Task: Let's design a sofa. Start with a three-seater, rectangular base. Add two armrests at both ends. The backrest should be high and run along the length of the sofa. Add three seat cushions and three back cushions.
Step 152:
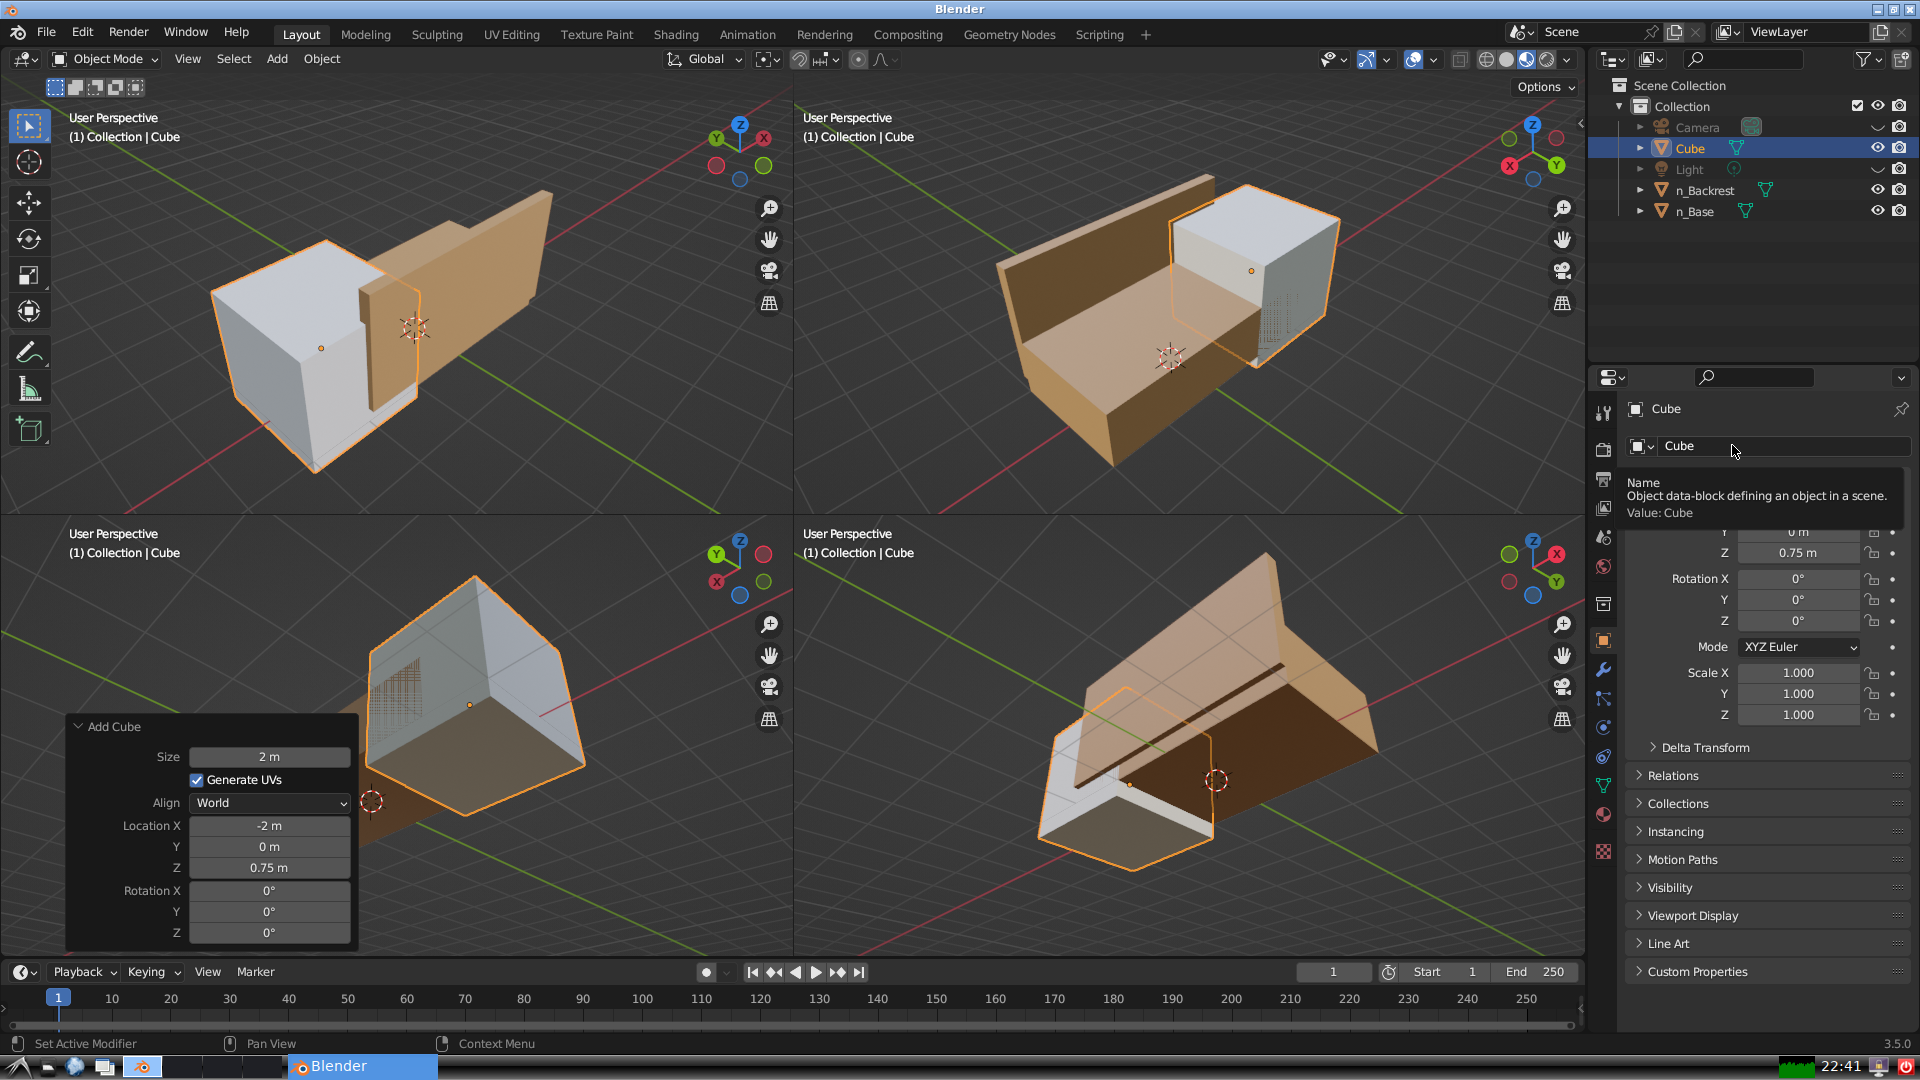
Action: click: no